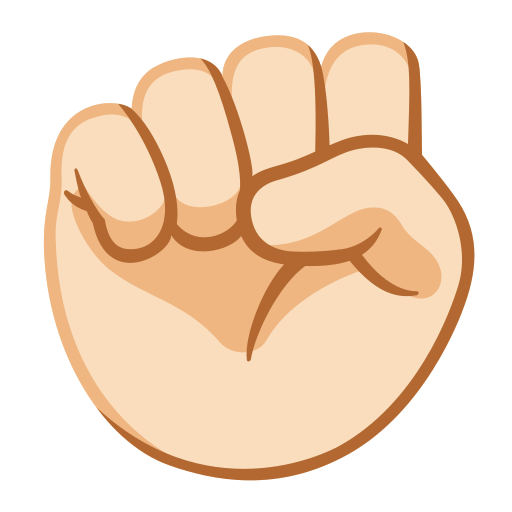
Emoji: ✊🏻